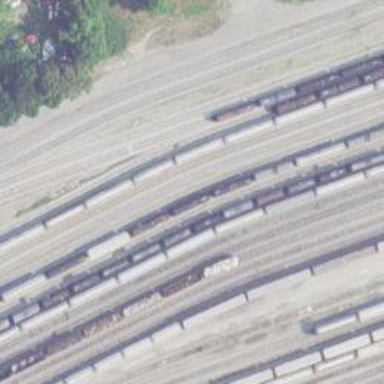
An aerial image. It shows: Railway yard in service.